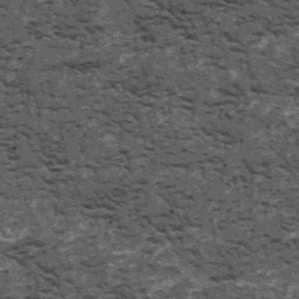
Label: frost